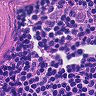
Metastatic tissue present: no